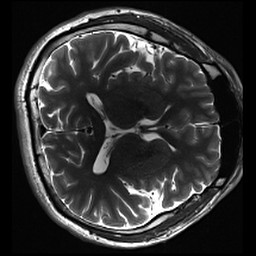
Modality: inplaneT2
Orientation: axial